Question: I have started to develop unit trajectories for a game server and for now I'm trying to retrieve the position of a unit at a given time. It is easy when the trajectory is just a straight line, but it is far more complicated when unit chases another unit.
I've done <URL> to illustrate the problem. Black trajectory is for unit which travels in a single direction. Blue chases black and red chases blue. What I want is to precalculate whole trajectory for blue and red to be able to retrieve their position in a constant time.
Is it possible? Thanks for any help!!

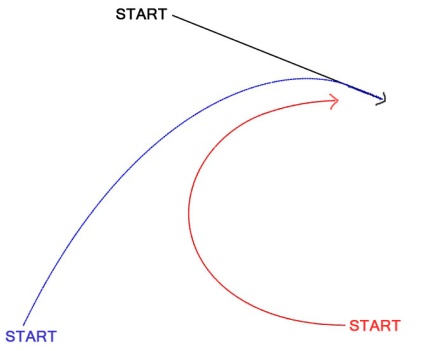
Answer: Here's a paper <URL> by Carl E. Mungan that solves a particular version in which the chaser is initially perpendicular to the chased object's trajectory. I believe this is an inessential element of the solution since that perpendicularity disappears along the rest of the trajectory.
It is an system of differential equations in the sense that time does not appear explicitly in the coefficients or terms of the equations. This supports the idea that the family of solutions given in the paper is general enough to provide for non-perpendicular initial conditions.
The paper provides further links and references, as well as a useful search term, "curves of pursuit".
---
Let's state a slight different, slightly more general initial condition than Mungan's. Suppose the chased object ("ship") is initially located at the origin and travels up the positive y-axis (x=0) with constant speed V. The chasing object ("torpedo") is initially located at (x0,y0), and although instantaneous reorienting directly at the "ship", also travels at some constant speed v.
The special case where x0 is zero results in a linear pursuit curve, i.e. a head-on collision or a trailing chase accordingly as y0 is positive or negative. Otherwise by reflection in the y-axis one may assume without loss of generality that x0 > 0. Thus rational powers of x-coordinates will be well-defined.
Assume for our immediate purpose that speeds V,v are unequal, so that ratio r = V/v is not 1. The following is a closed-form solution (1) for the "torpedo" curve similar to Mungan's equation (10):
'''
(1+r) (1-r)
[ (x/H) (x/H) ]
(y/H) = (1/2) [ ----- - ----- ] + C (1)
[ (1+r) (1-r) ]
'''
in which the constants H,C can be determined by the initial conditions.
Applying the condition that initially the torpedo moves toward the ship's location at the origin, we take the derivative with respect to x in (1) and cancel a factor 1/H from both sides:
'''
r -r
dy/dx = (1/2) [ (x/H) - (x/H) ] (2)
'''
Now equate the curve's slope dy/dx at initial point (x0,y0) with that of its line passing through the origin:
'''
r -r
(x0/H) - (x0/H) = 2y0/x0 = K (3)
'''
This amounts to a quadratic equation for B = (x0/H)^r:
'''
B^2 - K*B - 1 = 0 (4)
'''
namely B = <URL>, which allows H to be determined from our knowledge of x0 and r:
'''
H = x0/(B^(1/r)) (5)
'''
Knowing H makes it a simple matter to determine the additive constant C in (1) by substituting the initial point (x0,y0) there.
---
The tricky part will be to determine which point on the "torpedo" trajectory corresponds to a given time t > 0. The inverse of that problem is solved fairly simply. Given a point on the trajectory, find the tangent line at that point using derivative formula (2) and deduce time t from the y-intercept b of that line (i.e. from the current "ship" position):
'''
t = b/V (6)
'''
Therefore determining (x(t),y(t)) where the "torpedo" is located at a given time t > 0 is essentially a root-finding exercise. One readily brackets the desired x(t) between two x-coordinates x1 and x2 that correspond to times t1 and t2 such that t1 < t < t2. A root-finding method can be used to refine this interval until the desired accuracy is achieved. Once a fairly small interval has been refined, Newton's method will provide rapid convergence. We can look at the details of such a procedure in a next installment!